Question: '''
bat 'set OutputFolderName=%date:~12,2%%date:~4,2%%date:~7,2%_%time:~0,2%%time:~3,2%%time:~6,2%'
bat 'mkdir %OutputFolderName%'
'''
These two commands should give the correct output but they aren't working.
This is the error I got:

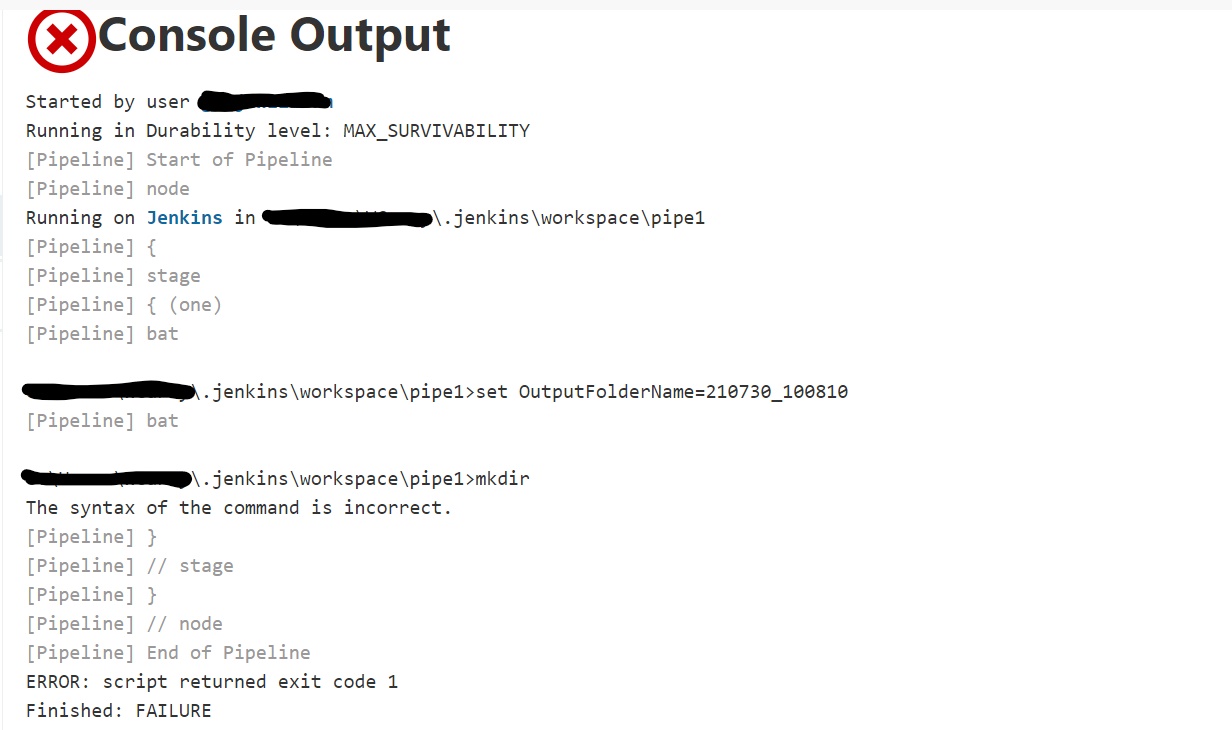
Answer: Try multiline bat command as follows:
'''
bat """
set OutputFolderName=%date:~12,2%%date:~4,2%%date:~7,2%_%time:~0,2%%time:~3,2%%time:~6,2%
mkdir %OutputFolderName%
"""
'''
Edit: Updated with snapshots
Have a look at my pipeline snapshot here:
<URL>
Pipeline Console Output
<URL>
Creates a folder something like this:
<URL>